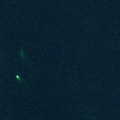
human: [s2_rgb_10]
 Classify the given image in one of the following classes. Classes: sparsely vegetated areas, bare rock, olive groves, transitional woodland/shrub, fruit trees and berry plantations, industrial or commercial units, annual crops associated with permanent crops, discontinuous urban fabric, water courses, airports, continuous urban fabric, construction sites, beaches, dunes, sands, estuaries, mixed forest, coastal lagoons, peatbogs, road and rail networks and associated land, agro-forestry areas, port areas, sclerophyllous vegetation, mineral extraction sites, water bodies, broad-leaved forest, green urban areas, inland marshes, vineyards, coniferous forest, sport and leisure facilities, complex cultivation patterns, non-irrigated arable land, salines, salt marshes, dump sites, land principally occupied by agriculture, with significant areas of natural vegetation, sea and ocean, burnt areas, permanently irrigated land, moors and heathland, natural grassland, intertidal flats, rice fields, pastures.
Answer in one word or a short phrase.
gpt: sea and ocean